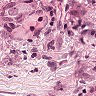
Metastatic tissue present: yes